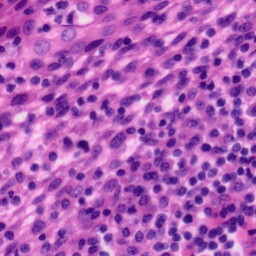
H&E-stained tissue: Tonsil